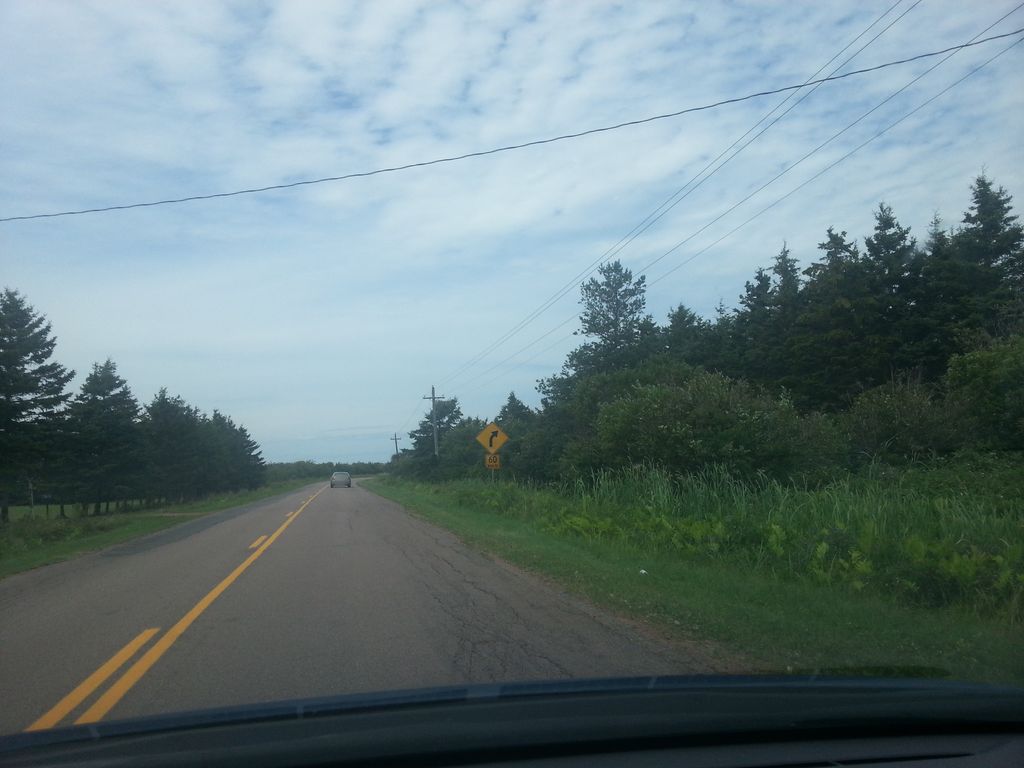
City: charlottetown